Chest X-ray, AP view. Patient: 63 years old, sex M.
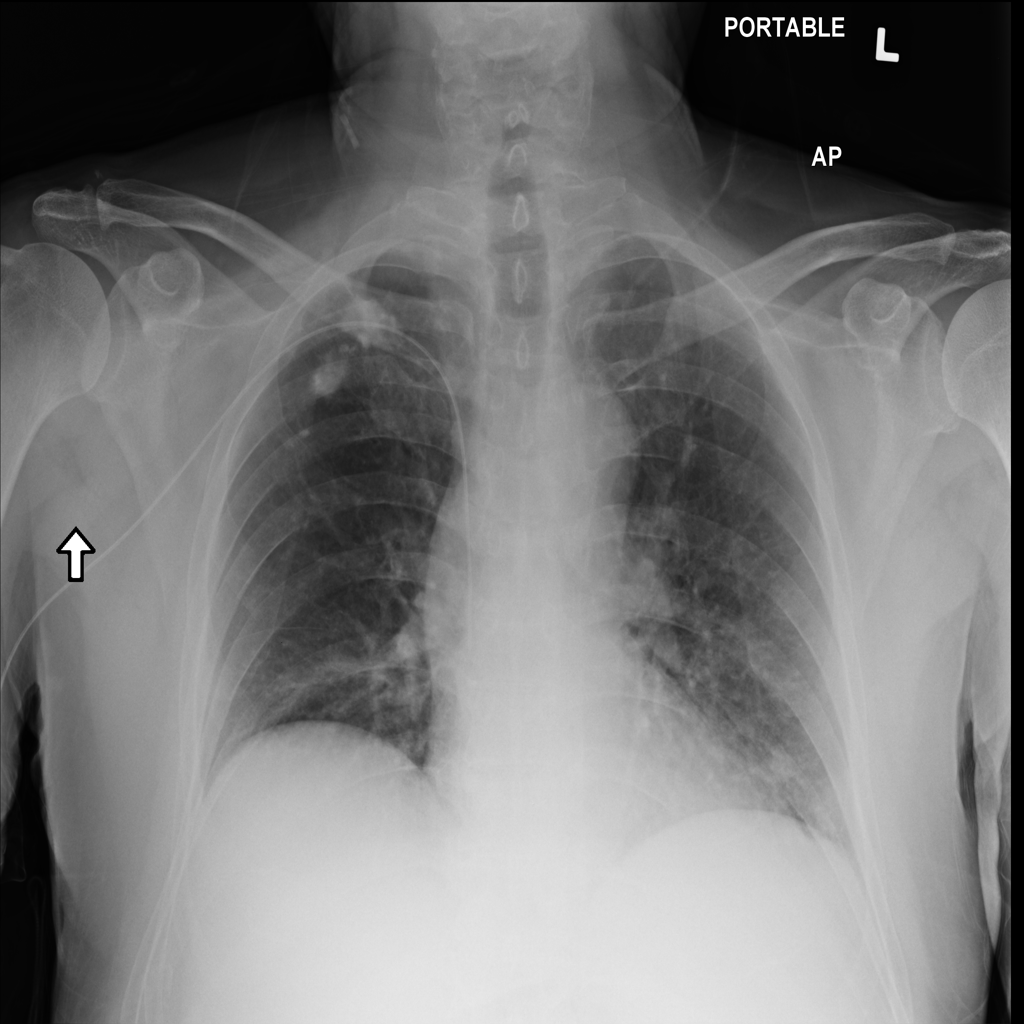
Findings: Nodule